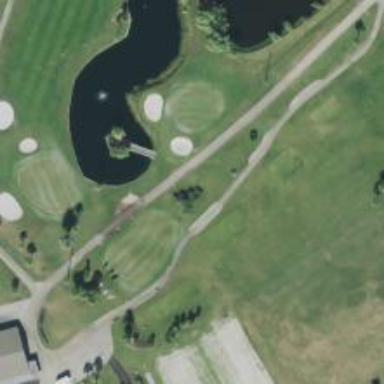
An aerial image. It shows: Path for both roads and golfers.